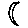
Label: moon